Question: hi i am new in zend framework2.2.0. i want to create one module with multiple controller i have download "Album" module from github and its working fine
Now i want to add the more controller in it
the below i have shown my folder structure for file in module
'''
module/
Album/
config/
module.config.php
src/
Album/
Controller/
AlbumController.php
UserController.php
Form/
AlbumForm.php
UserForm.php
Model/
AlbumTable.php
Album.php
UserTable.php
User.php
view/
album/
album/
index.phtml
user/
index.phtml
'''
i have also changed all the name space in file
namespace Album\Controller;
class UserController extends \Zend\Mvc\Controller\AbstractActionController
and some indexAction method witch returns a new \Zend\View\Model\ViewModel();
then you can create your viewfile in
Album/view/Album/user/index.phtml
i did above changes.
is there any chage needed in "Album/Module.php" file ?
can you tell me through which link i can see users list ?
i and tired with this error help me to get out of it

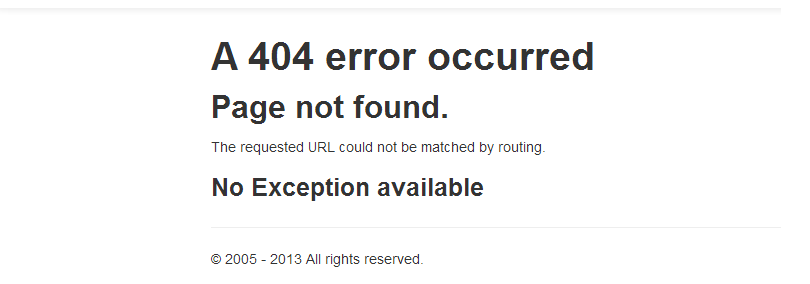
Answer: You may need to add url rules for user in module.config.php in Album/config folder. Then you can access the url like
'''
// The following section is new and should be added to your file
'router' => array(
'routes' => array(
'album' => array(
'type' => 'segment',
'options' => array(
'route' => '/album[/:action][/:id]',
'constraints' => array(
'action' => '[a-zA-Z][a-zA-Z0-9_-]*',
'id' => '[0-9]+',
),
'defaults' => array(
'controller' => 'Album\Controller\Album',
'action' => 'index',
),
),
),
'user' => array(
'type' => 'segment',
'options' => array(
'route' => '/user[/:action][/:id]',
'constraints' => array(
'action' => '[a-zA-Z][a-zA-Z0-9_-]*',
'id' => '[0-9]+',
),
'defaults' => array(
'controller' => 'Album\Controller\User',
'action' => 'index',
),
),
),
),
),
'''
Also
'''
'controllers' => array(
'invokables' => array(
'Album\Controller\Album' => 'Album\Controller\AlbumController',
'Album\Controller\User' => 'Album\Controller\UserController',
),
),
'''